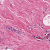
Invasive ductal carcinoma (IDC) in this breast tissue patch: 0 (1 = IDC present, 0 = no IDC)